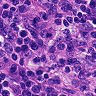
Metastatic tissue present: yes